Question: DFS can be used to classify edges to , , and .
Given the classification of edges and number of vertices, can we determine in linear complexity, is it a valid result of DFS? And if so - how?
For example, here is invalid classification: (it's impossible to get one like that, regardless of the root vertex we choose and the order of visiting children)

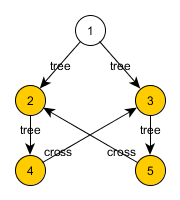
Answer: Apologies for a somewhat brief answer: yes, and here's an algorithm. Verify that the tree edges indeed form a tree. For every other edge, compute the leafmost common ancestor of its endpoints. For forward edges, this should be the tail. For back edges, this should be the head. For cross edges, this should be neither.
Assuming that everything looks good so far, the rootward paths from the head and tail of a cross edge arrive at the LCA via different children. In every possible DFS order that generates the given classification, the head's child is visited before the tail's child. Collect all of these constraints and verify that there is no cycle.
I claim that, together, these checks are sound and complete. Completeness is verified by linearizing the constraints with a topological sort and constructing a plausible DFS order.